RGB frame:
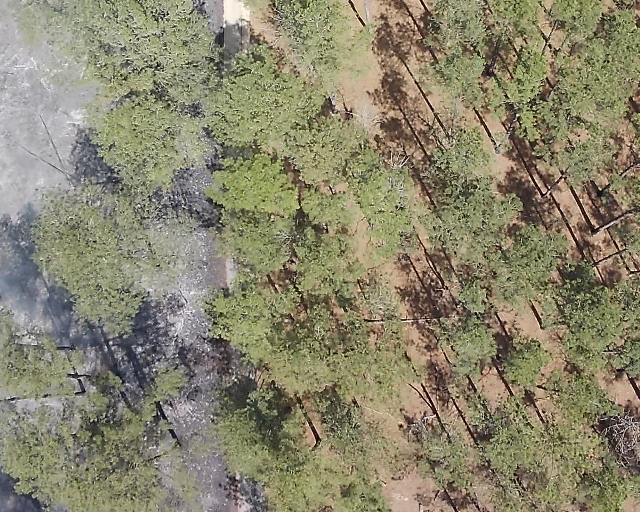
Thermal frame:
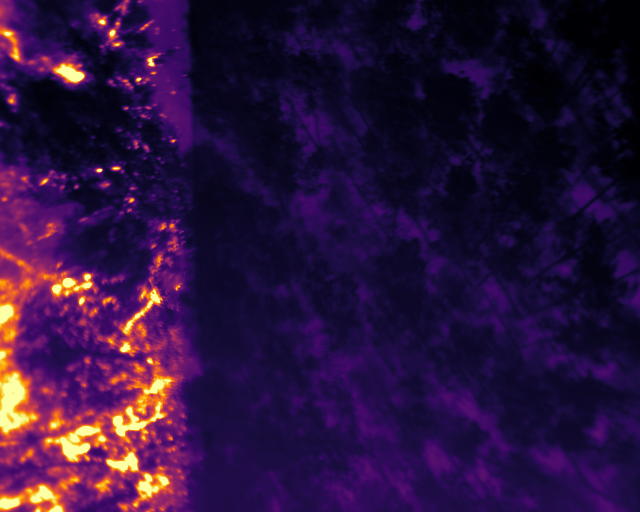
Captured: 2026-02-27 02:40:09
Pixels at or above 80 °C: 20877 (fraction of frame: 0.06371)